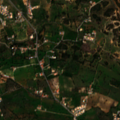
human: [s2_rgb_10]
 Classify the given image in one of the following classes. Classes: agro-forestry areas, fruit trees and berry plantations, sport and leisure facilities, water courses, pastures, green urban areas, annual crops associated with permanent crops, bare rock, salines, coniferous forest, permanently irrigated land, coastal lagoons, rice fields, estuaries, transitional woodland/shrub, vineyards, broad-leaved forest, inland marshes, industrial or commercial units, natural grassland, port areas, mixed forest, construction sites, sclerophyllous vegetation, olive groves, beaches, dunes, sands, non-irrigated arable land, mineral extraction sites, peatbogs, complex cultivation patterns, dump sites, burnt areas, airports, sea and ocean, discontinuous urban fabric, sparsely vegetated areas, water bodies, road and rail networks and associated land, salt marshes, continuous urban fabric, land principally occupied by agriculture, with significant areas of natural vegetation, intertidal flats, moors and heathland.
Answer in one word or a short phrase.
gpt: discontinuous urban fabric, annual crops associated with permanent crops, land principally occupied by agriculture, with significant areas of natural vegetation